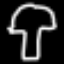
Label: mushroom